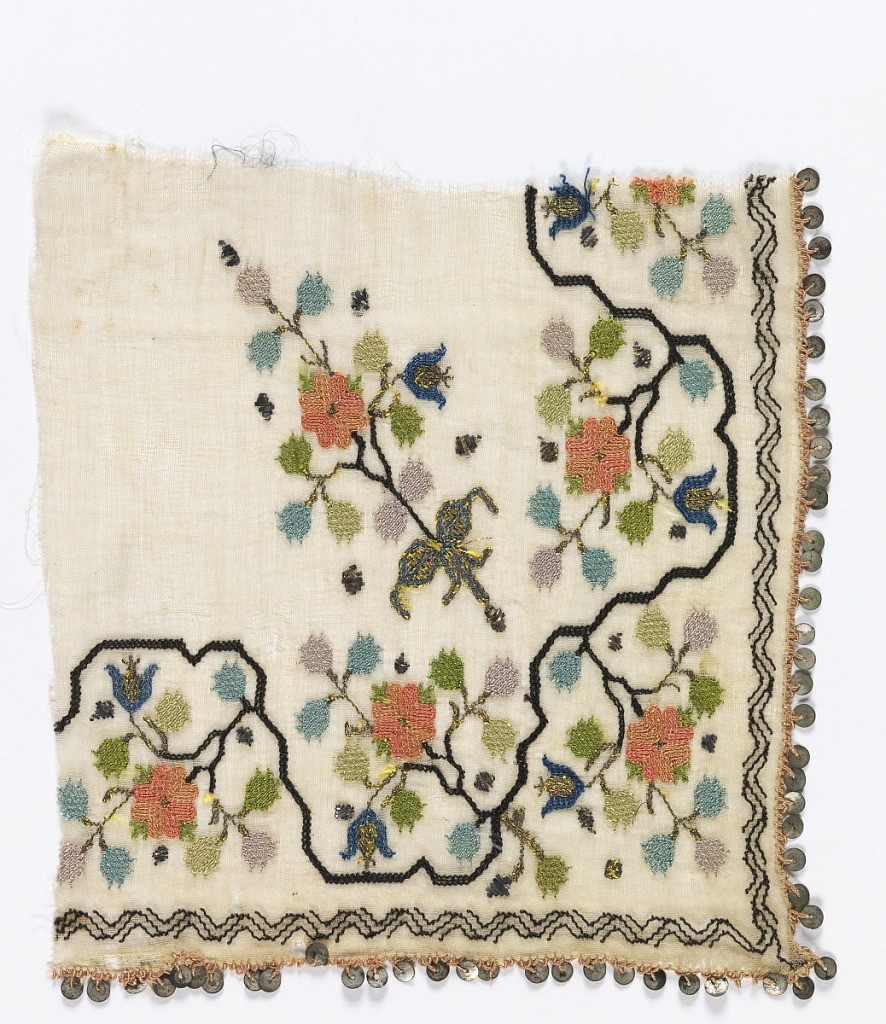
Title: Fragment
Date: late 19th century
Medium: silk and metal thread and sequins on vegetable fiber Technique: embroidered on plain weave
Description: Corner piece with small-scale conventionalized flowering vine design in polychrome silk, silver and gold with silver sequins sewn to the edge.